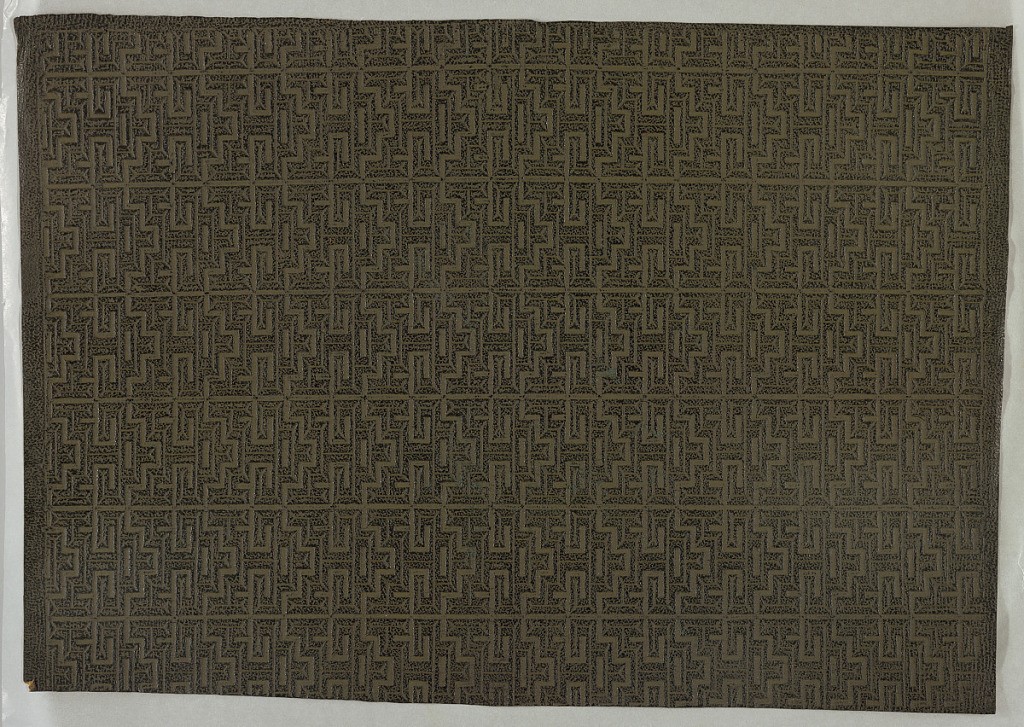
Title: Sidewall
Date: ca. 1885
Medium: Fiber composition, tung oil, embossed
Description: Imitation leather. Bands of embossed, rectilinear, close-set strap work which run parallel to one another. Black field over which brown has been washed.